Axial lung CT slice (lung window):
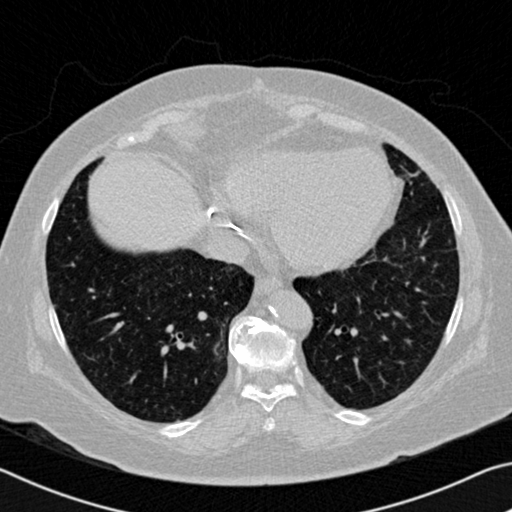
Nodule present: no